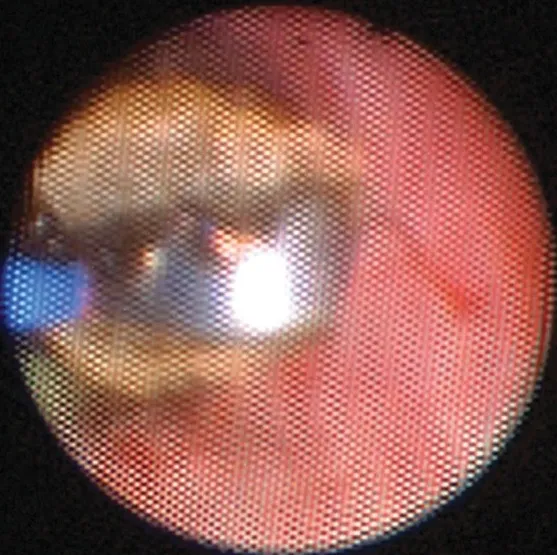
Calcified metal clip showing lasering of the encrustation.
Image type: endoscopy (airway_endoscopy)